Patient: sex M, age 67
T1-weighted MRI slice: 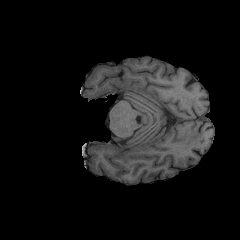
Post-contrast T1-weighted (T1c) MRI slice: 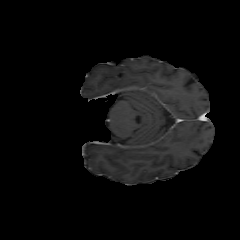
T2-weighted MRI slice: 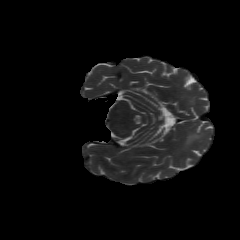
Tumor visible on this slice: no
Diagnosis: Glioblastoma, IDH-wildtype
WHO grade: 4